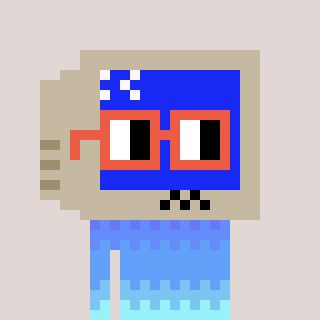
a pixel art character with square orange glasses, a old monitor-shaped head and a darkpink-colored body on a warm background